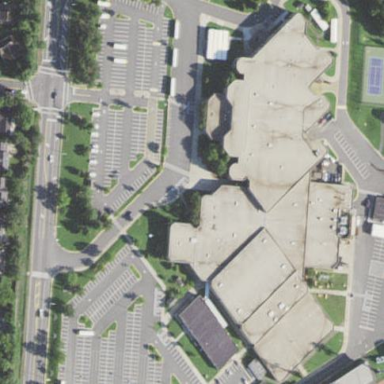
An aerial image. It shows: School building with white roof.